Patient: sex F, age 41
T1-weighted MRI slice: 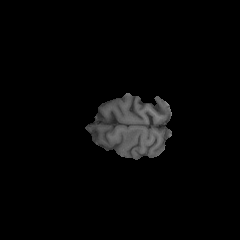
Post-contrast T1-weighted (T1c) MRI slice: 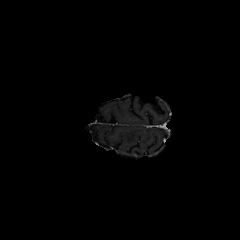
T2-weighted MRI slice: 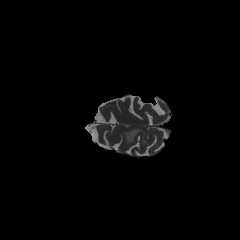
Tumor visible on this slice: yes
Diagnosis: Glioblastoma, IDH-wildtype
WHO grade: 4